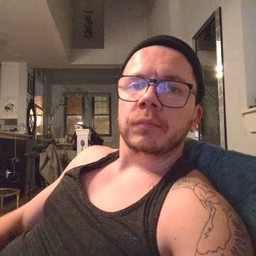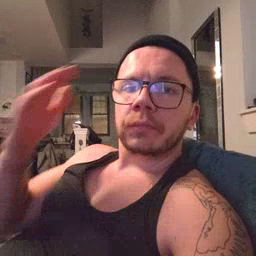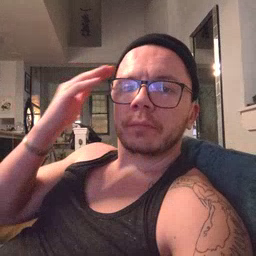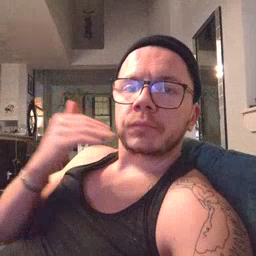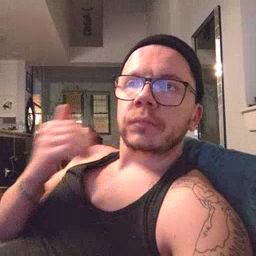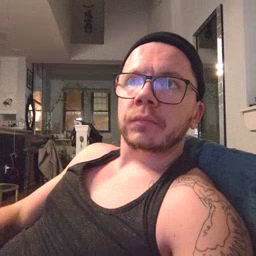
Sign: head